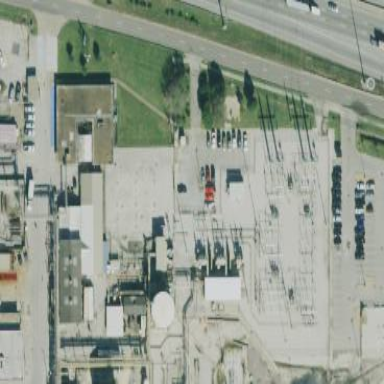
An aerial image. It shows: Industrial substation.